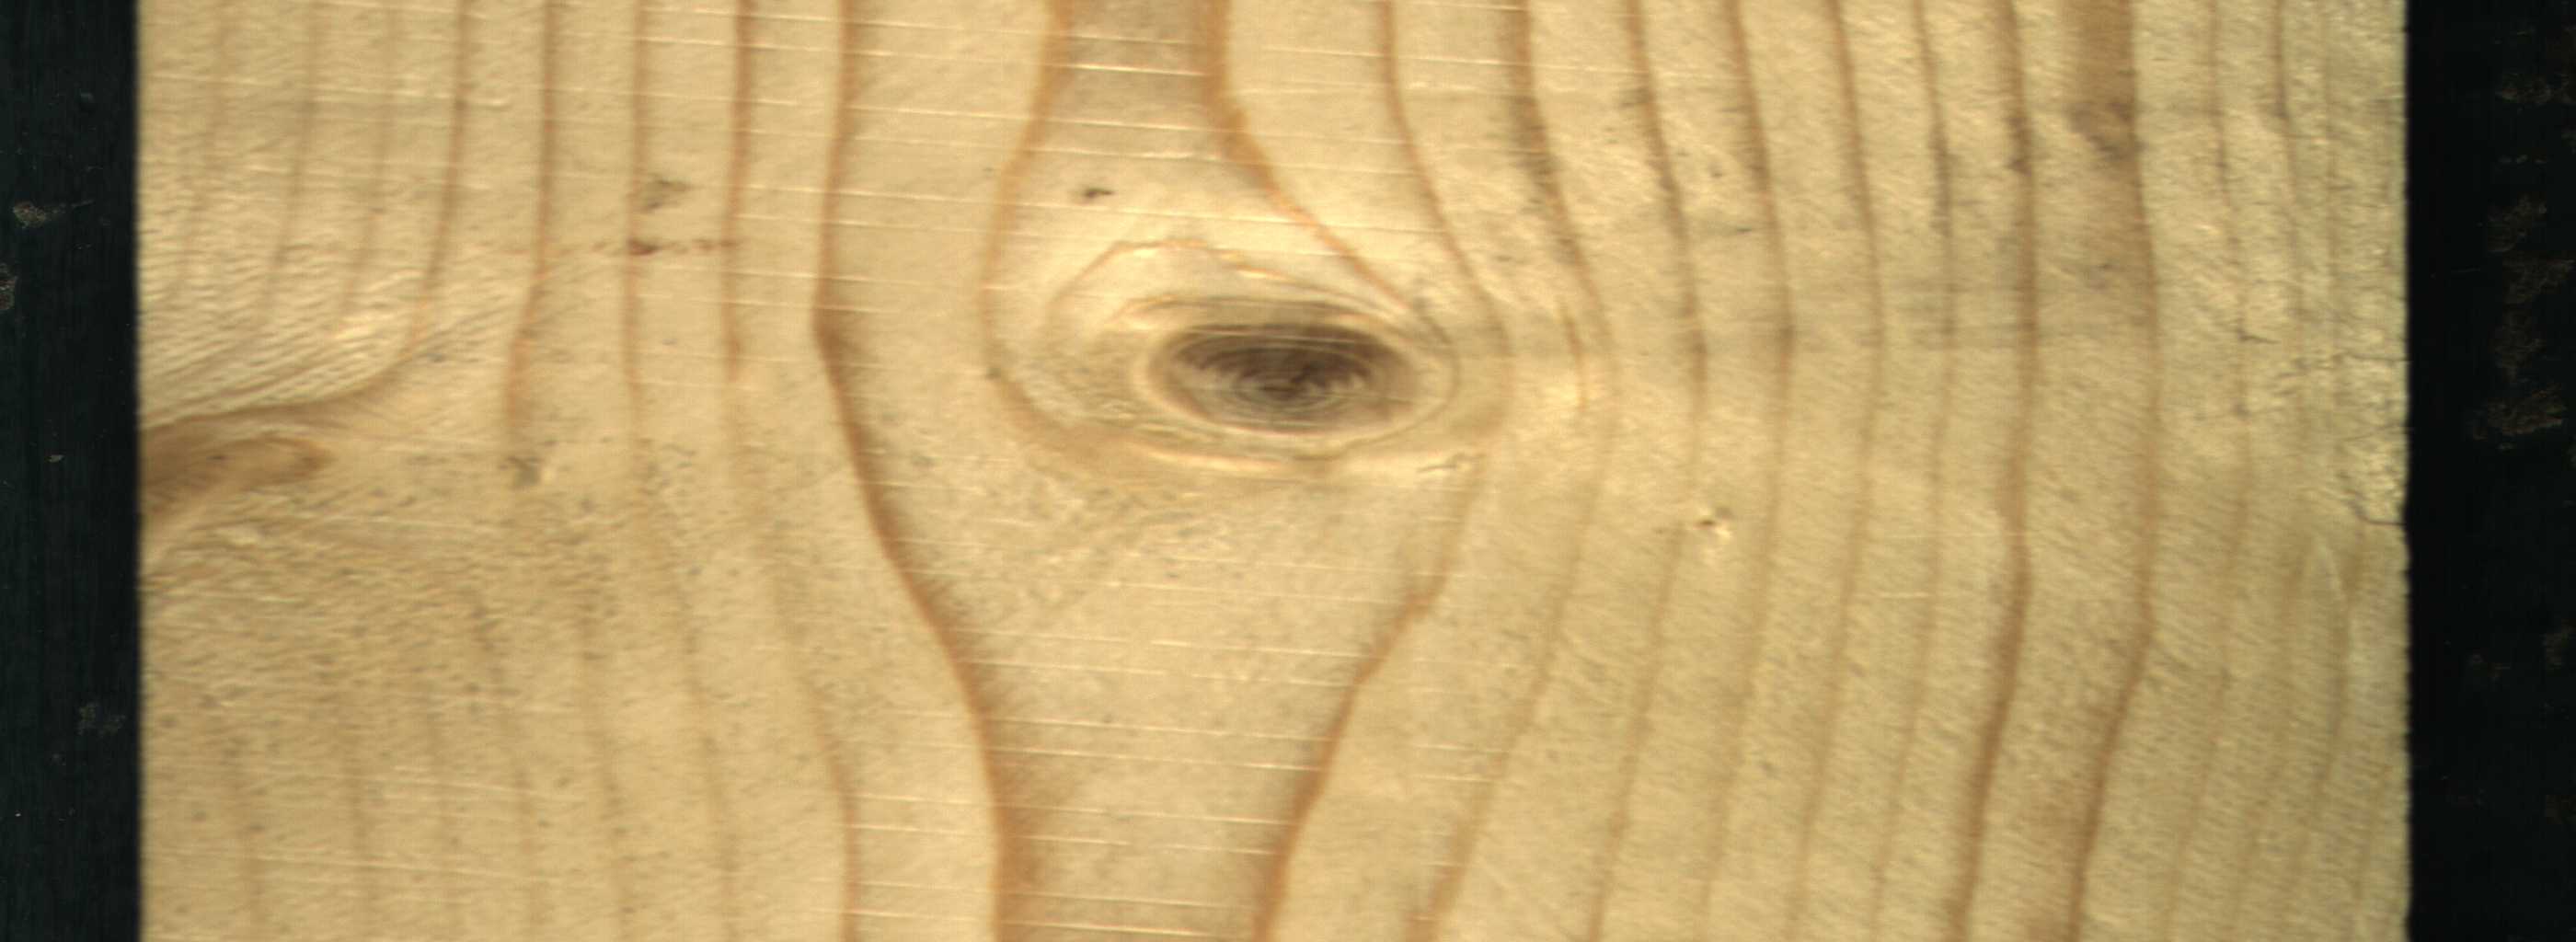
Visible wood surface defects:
Live_Knot
Live_Knot